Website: bh-photo
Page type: receipt
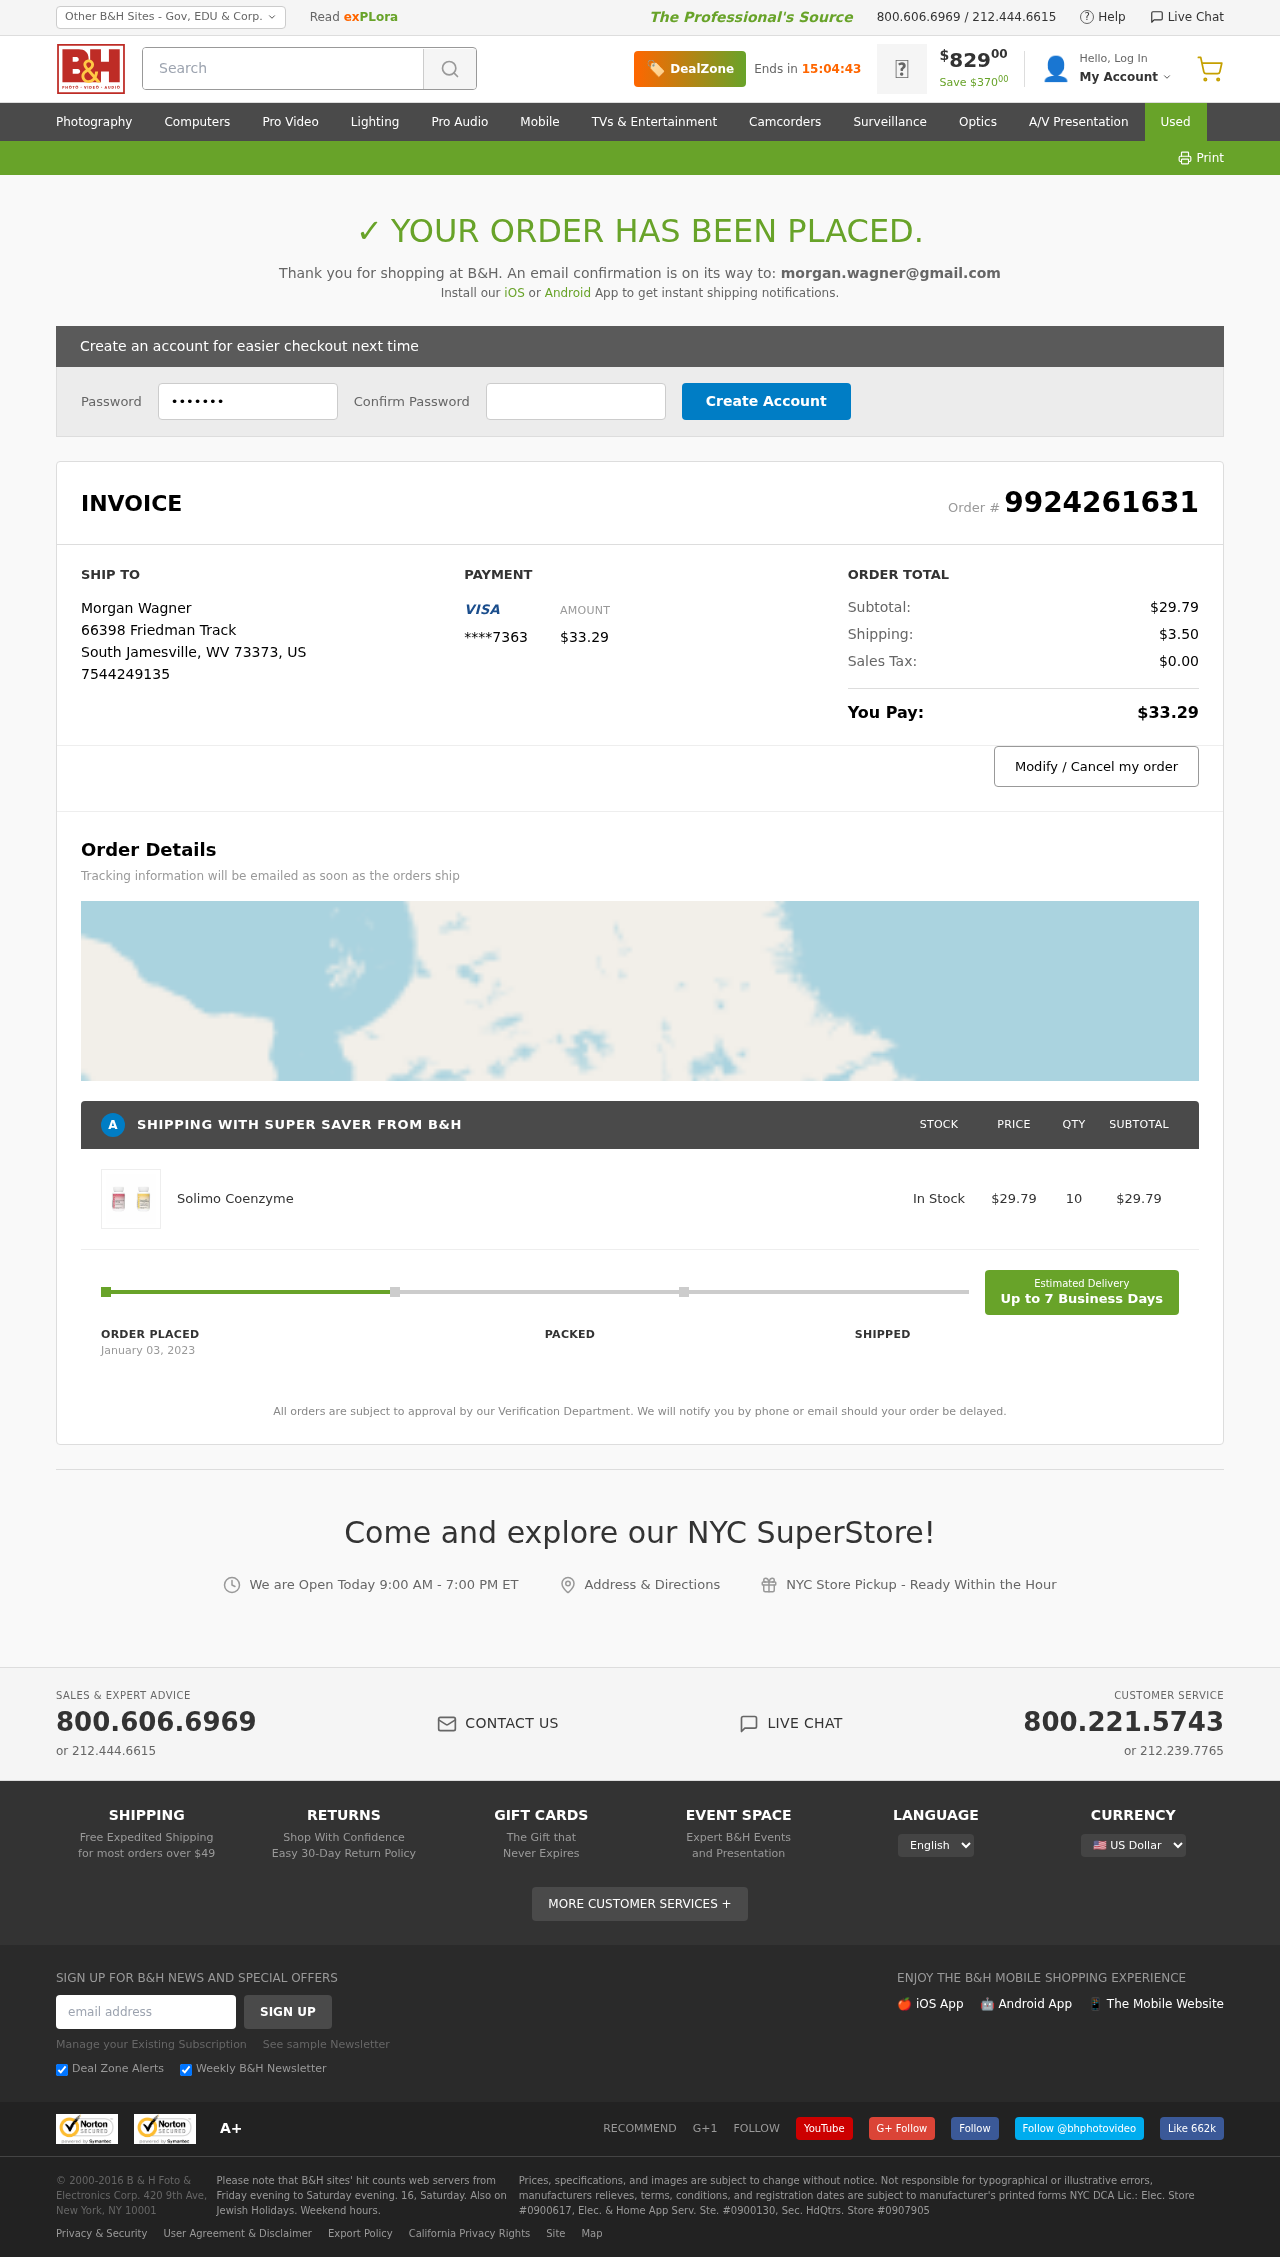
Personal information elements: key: PII_CARD_LAST4
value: ****7363
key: PII_CITY
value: South Jamesville
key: PII_COUNTRY_CODE
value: US
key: PII_EMAIL
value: morgan.wagner@gmail.com
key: PII_FULLNAME
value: Morgan Wagner
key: PII_PHONE
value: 7544249135
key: PII_POSTCODE
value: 73373
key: PII_STATE_ABBR
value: WV
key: PII_STREET
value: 66398 Friedman Track
Product elements: key: PRODUCT1_NAME
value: Solimo Coenzyme
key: PRODUCT1_PRICE
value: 29.79
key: PRODUCT1_QUANTITY
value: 10
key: PRODUCT1_SUBTOTAL
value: $29.79
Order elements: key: ORDER_ID
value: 9924261631
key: ORDER_TOTAL
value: $33.29
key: ORDER_SUBTOTAL
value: $29.79
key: ORDER_SHIPPING_COST
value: $3.50
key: ORDER_TAX
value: $0.00
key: ORDER_DATE
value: January 03, 2023
Search elements: key: HEADER_SEARCH
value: Search